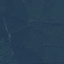
Land use / land cover: Forest